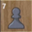
Piece: bP